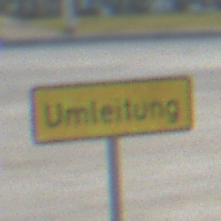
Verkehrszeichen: Umleitungsankuendigung
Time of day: SunriseSunset
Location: Outdoor (Urban)
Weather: Clear
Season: NotSpecified
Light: Natural